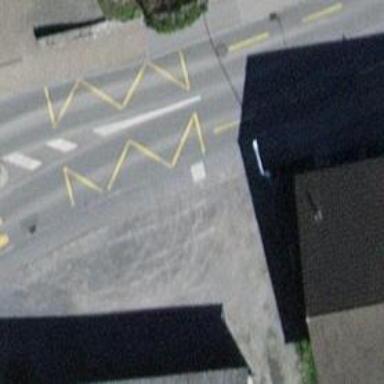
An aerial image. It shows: Bus stop with platform for public transport.